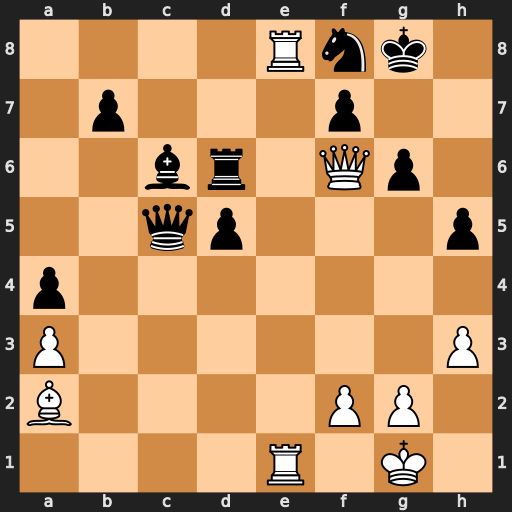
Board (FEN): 4Rnk1/1p3p2/2br1Qp1/2qp3p/p7/P6P/B4PP1/4R1K1
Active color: w
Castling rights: -
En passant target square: -
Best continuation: Rxf8+ Kxf8 Qh8#